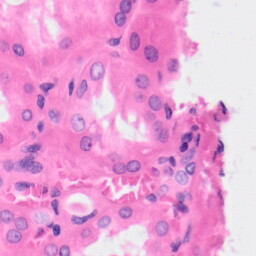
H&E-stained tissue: Kidney